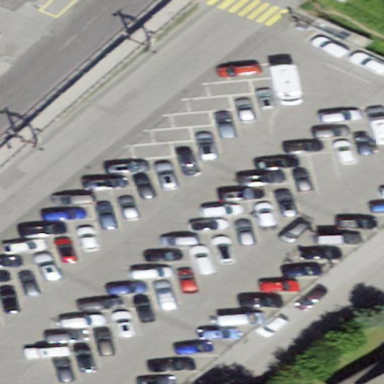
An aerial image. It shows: Multi-storey parking area with asphalt surface.